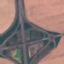
Label: Highway